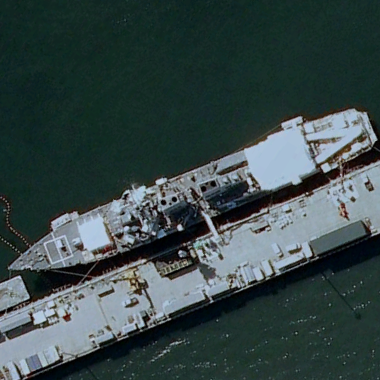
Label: destroyer